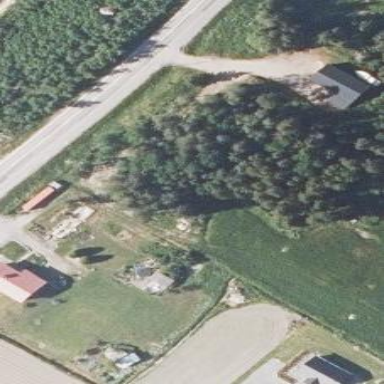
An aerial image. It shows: Farmyard area.